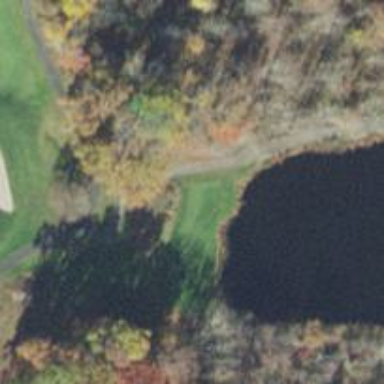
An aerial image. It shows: Golf tee.